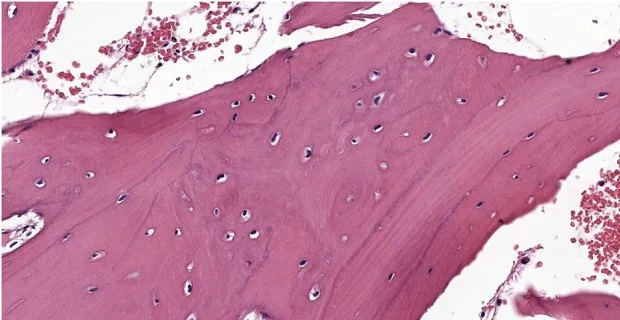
The biopsy from the proband shows a bone sample with widened trabeculae. Osteoblastic activity and irregular bone formation are seen as blue cement lines. The cement lines represent changes in the direction of new bone formation and are not pathognomonic of a specific process by themselves; they are best seen in Paget's disease but may be visible in other disorders involving rebuilding of the bone structure (Hematoxylin-Eosin stain 9.9x).
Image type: pathology (h&e)